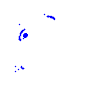
Particle: pion